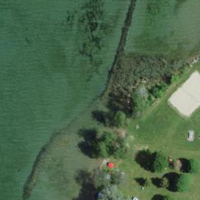
EUNIS habitat code: 14
Species observed at this site:
Tachybaptus ruficollis
Corvus corone
Podiceps cristatus
Cyanistes caeruleus
Riparia riparia
Fulica atra
Anas platyrhynchos
Sturnus vulgaris
Chloris chloris
Dendrocopos major
Passer domesticus
Falco peregrinus
Sylvia atricapilla
Carduelis carduelis
Muscicapa striata
Phalacrocorax carbo
Phylloscopus collybita
Larus michahellis
Cygnus olor
Erithacus rubecula
Hirundo rustica
Mergus merganser
Phoenicurus ochruros
Picus viridis
Motacilla alba
Delichon urbicum